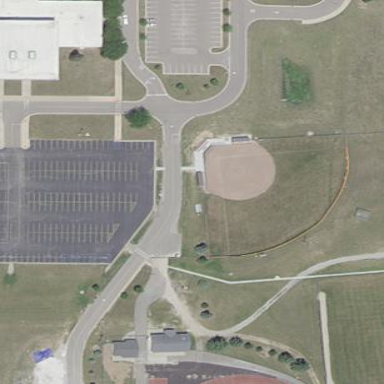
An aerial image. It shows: Baseball pitch for leisure land activities.